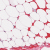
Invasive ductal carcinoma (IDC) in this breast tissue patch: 0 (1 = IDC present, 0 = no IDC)